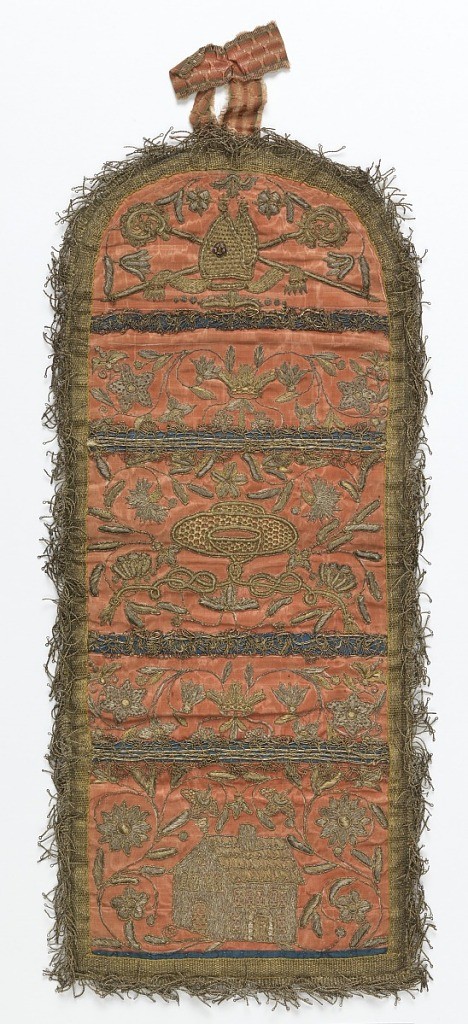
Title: Wall pocket
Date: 18th century
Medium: silk, metal Technique: embroidery on coral silk plain weave moire. Stem and satin stitches plus couching using gold and silver-wrapped silk; attached bobbin-lace of gold-wrapped silk.
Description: Wall pocket with two pockets and a rounded top. Made from coral-colored silk taffeta, embroidered in gold and silver threads. The lower pocket has a house surrounded by flowering vines. The upper pocket shows a cardinal's hat with flowering vines. At the top, a bishop's mitre with a red stone inset, and crossed croziers. Trimmed with gold fringe and gold lace. Pockets lined with blue silk. Backed with leather.